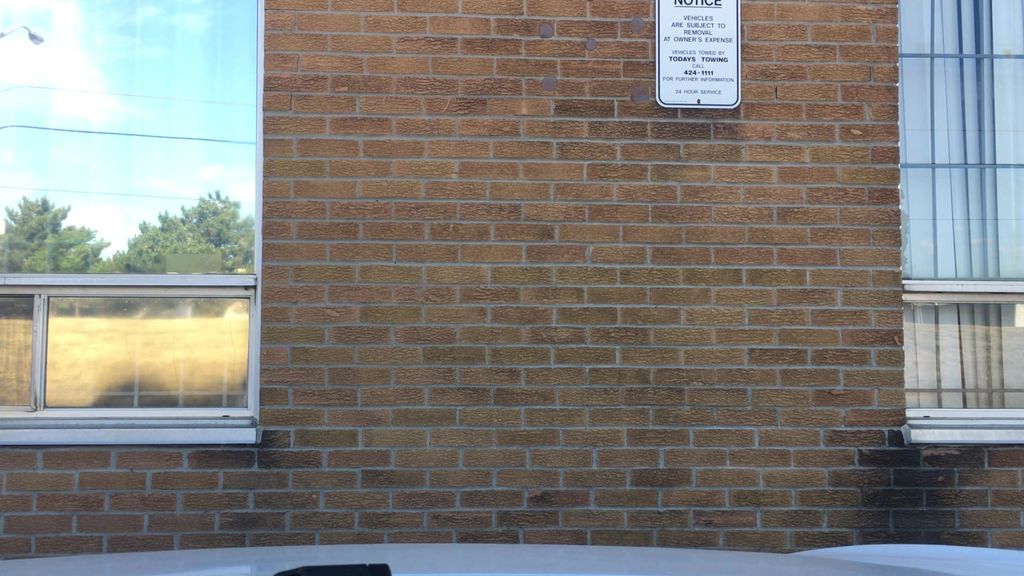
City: toronto